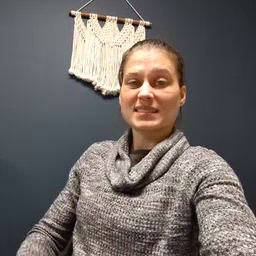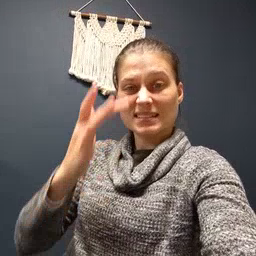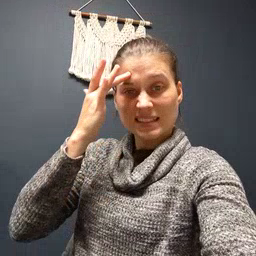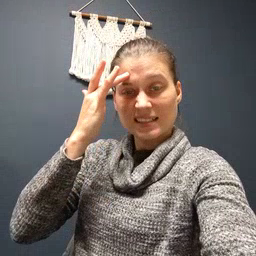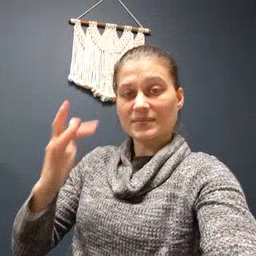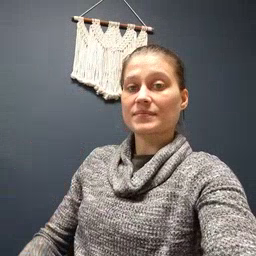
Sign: sick